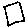
Label: square